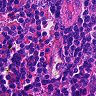
Metastatic tissue present: no